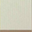
Piece: xx